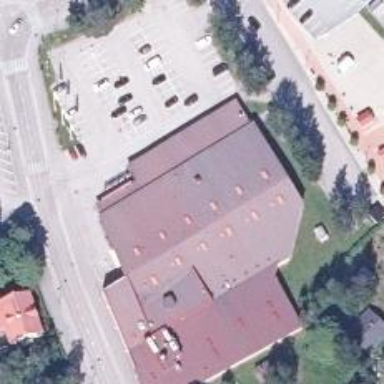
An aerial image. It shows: Supermarket.